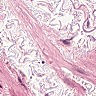
Metastatic tissue present: no